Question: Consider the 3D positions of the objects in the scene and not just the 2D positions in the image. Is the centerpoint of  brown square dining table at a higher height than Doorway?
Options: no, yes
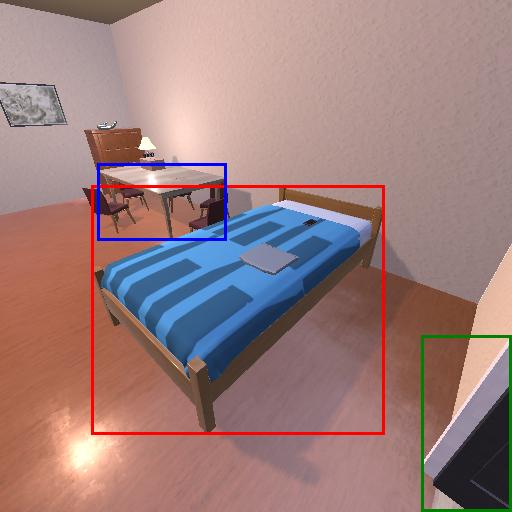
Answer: no